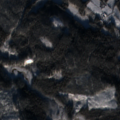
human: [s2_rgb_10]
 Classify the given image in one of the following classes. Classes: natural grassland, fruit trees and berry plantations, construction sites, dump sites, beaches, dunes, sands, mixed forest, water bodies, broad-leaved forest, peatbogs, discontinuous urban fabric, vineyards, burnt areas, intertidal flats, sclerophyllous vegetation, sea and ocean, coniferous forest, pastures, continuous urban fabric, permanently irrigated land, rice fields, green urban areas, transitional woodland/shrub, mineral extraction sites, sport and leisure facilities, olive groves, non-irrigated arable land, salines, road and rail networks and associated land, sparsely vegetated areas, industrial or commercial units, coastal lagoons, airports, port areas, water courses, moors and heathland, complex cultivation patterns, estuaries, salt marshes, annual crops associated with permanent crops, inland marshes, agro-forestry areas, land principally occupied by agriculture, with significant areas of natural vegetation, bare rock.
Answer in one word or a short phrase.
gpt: coniferous forest, transitional woodland/shrub